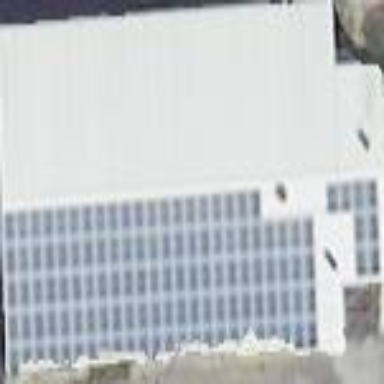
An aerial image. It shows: Small solar photovoltaic panel generator inside building.